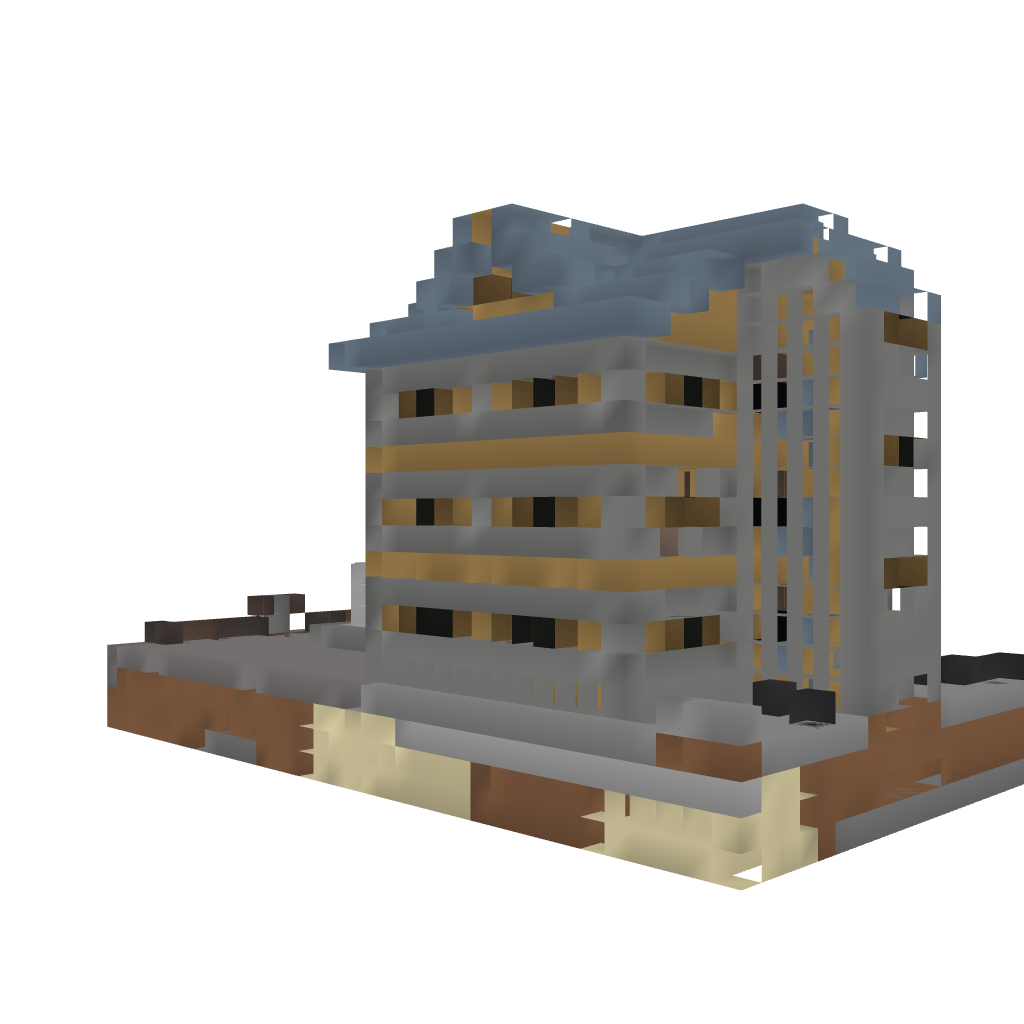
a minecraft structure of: Simple Medieval Inn